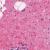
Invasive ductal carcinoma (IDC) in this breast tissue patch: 0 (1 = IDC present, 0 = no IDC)